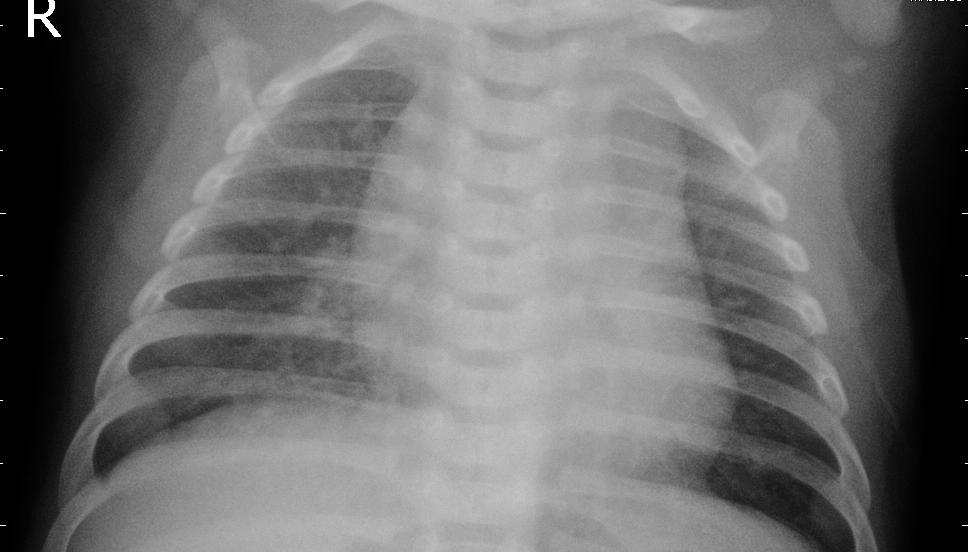
Diagnosis: PNEUMONIA